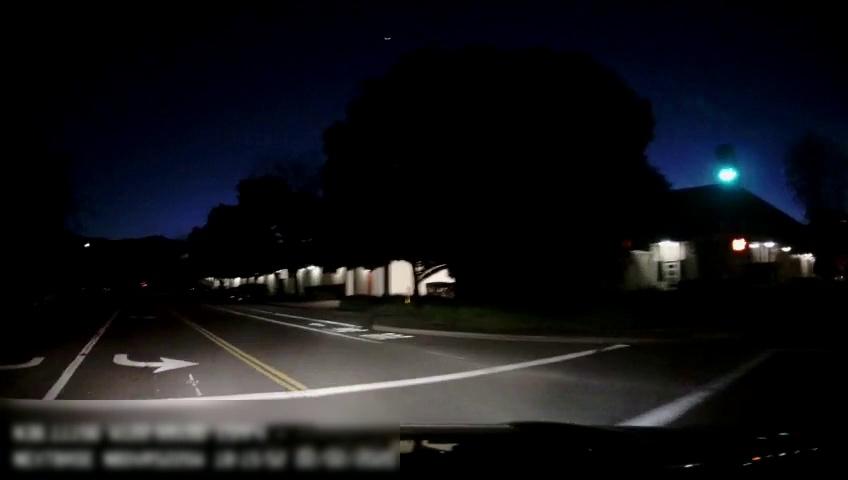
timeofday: Night
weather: Other
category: Drivable Space
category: Lanes | Alternate Lane
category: Lanes | Alternate Lane
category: Lanes | Current Lane
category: Lanes | Current Lane
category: Traffic | Lights